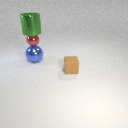
small red metal sphere below large green metal cylinder